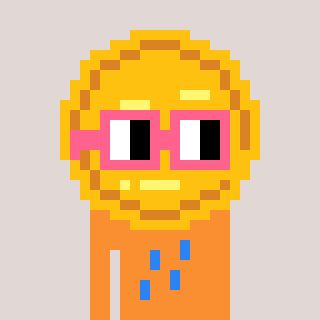
a pixel art character with square pink glasses, a medal-shaped head and a orange-colored body on a warm background